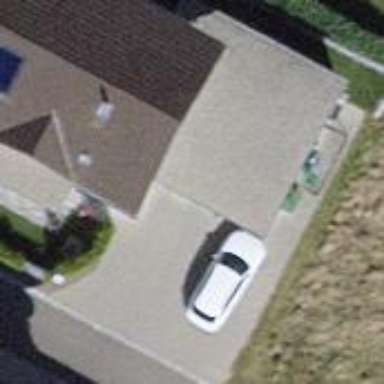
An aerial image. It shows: Garage.